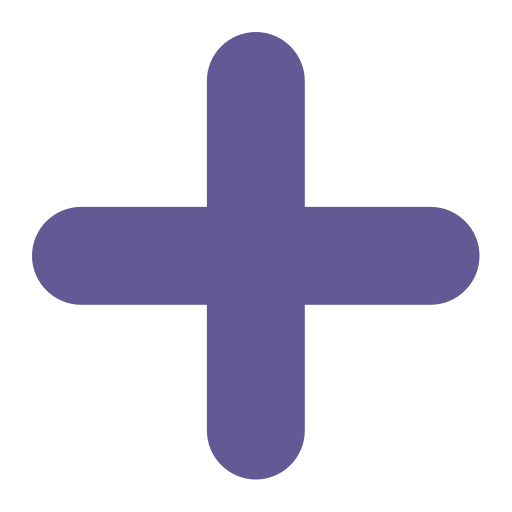
plus flat